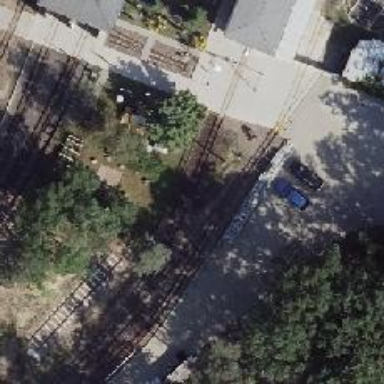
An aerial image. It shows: Narrow-gauge railway siding.